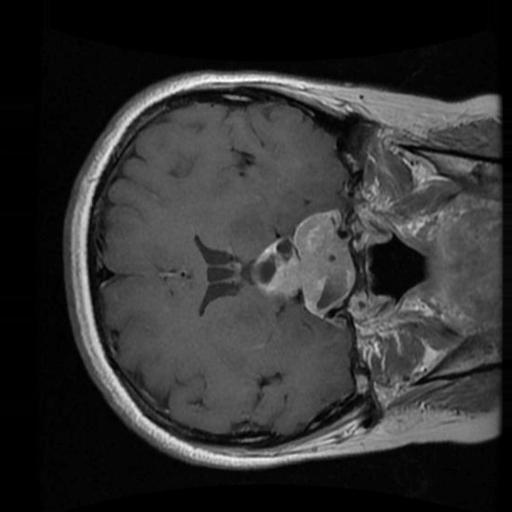
Label: brain_tumor